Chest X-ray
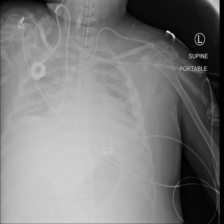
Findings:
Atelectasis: negative
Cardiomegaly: negative
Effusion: positive
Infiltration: negative
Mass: negative
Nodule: negative
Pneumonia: negative
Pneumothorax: negative
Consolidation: negative
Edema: negative
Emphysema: negative
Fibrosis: negative
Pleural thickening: negative
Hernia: negative